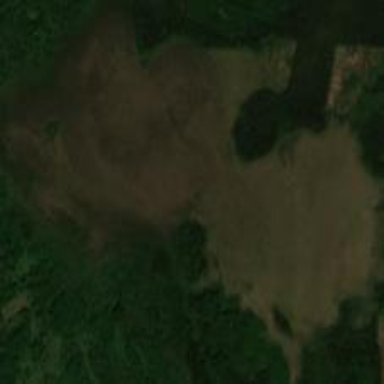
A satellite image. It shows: Bog wetland.